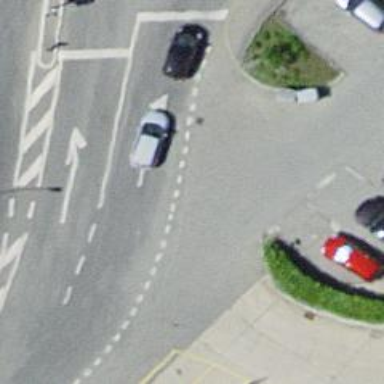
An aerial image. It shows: Unmarked road crossing.